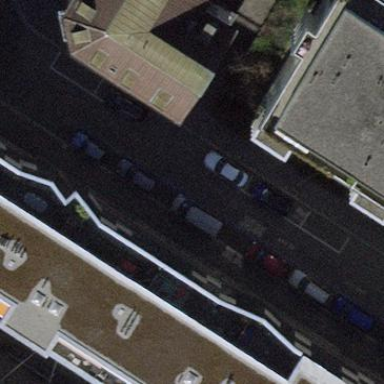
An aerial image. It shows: Parking lane designated for parking.